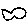
Label: fish